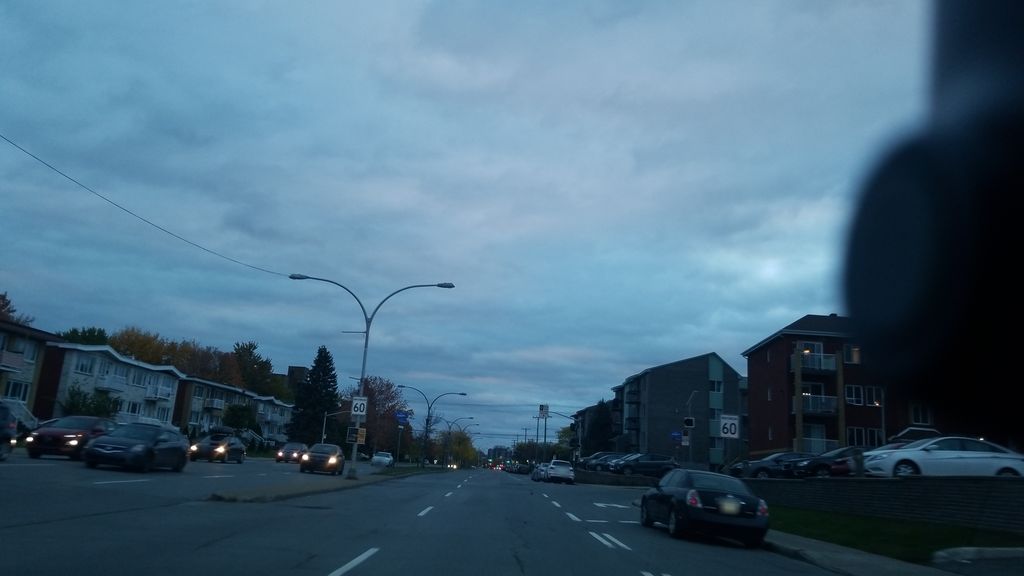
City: montreal